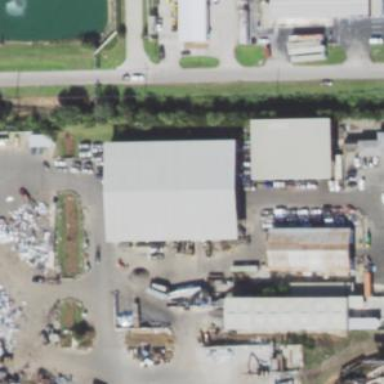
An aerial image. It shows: Commercial building.